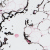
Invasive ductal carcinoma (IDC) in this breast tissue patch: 0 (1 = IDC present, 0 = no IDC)